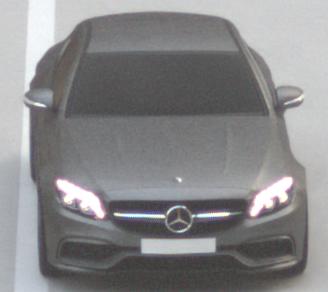
Make: Mercedes-Benz
Model: C 43 AMG
Detailed model: C-Class (205) AMG Limousine
Model produced from: 2016/10
Model produced until: 2018/04
Doors: 4
Color: gray
Road condition: dry road
Daytime: morning or afternoon
Contrast: low contrast